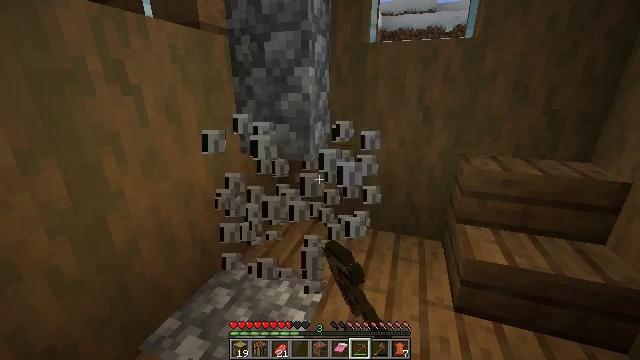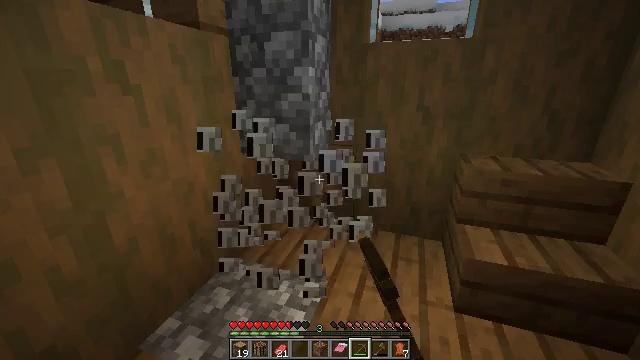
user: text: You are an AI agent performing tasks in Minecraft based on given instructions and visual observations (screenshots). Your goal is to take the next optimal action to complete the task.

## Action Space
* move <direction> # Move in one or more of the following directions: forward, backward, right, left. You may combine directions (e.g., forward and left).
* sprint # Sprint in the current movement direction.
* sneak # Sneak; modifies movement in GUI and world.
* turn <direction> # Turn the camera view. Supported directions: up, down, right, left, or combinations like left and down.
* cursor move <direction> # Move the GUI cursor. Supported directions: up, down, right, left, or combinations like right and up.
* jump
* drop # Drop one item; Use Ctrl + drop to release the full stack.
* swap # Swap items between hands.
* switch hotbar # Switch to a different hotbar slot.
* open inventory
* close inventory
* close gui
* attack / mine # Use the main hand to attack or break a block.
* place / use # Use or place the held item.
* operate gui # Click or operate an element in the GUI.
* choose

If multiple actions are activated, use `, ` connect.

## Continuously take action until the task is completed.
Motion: motion action
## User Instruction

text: Left click on the blast furnace to break it.
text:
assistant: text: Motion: attack / mine
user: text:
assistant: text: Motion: attack / mine